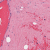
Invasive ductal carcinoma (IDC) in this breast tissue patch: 0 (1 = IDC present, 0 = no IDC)